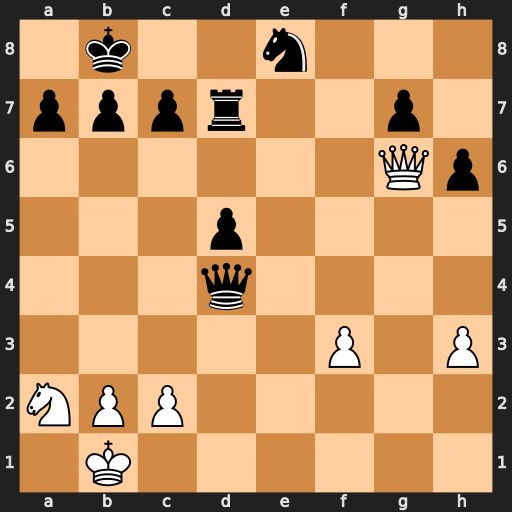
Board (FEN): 1k2n3/pppr2p1/6Qp/3p4/3q4/5P1P/NPP5/1K6
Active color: w
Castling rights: -
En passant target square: -
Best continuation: Qxe8+ Rd8 Qxd8#